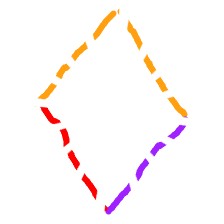
Shape: rhombus